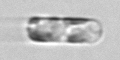
Label: Guinardia_delicatula